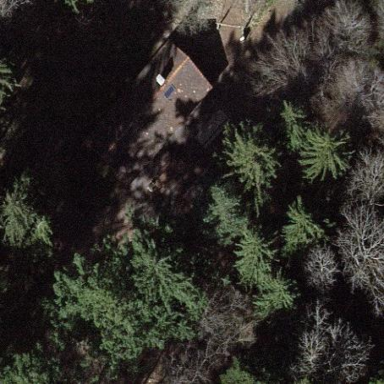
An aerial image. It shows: Building serving as picnic shelter.